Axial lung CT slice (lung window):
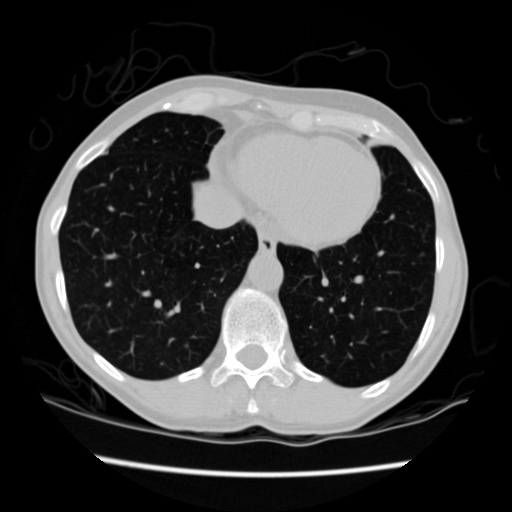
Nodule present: no